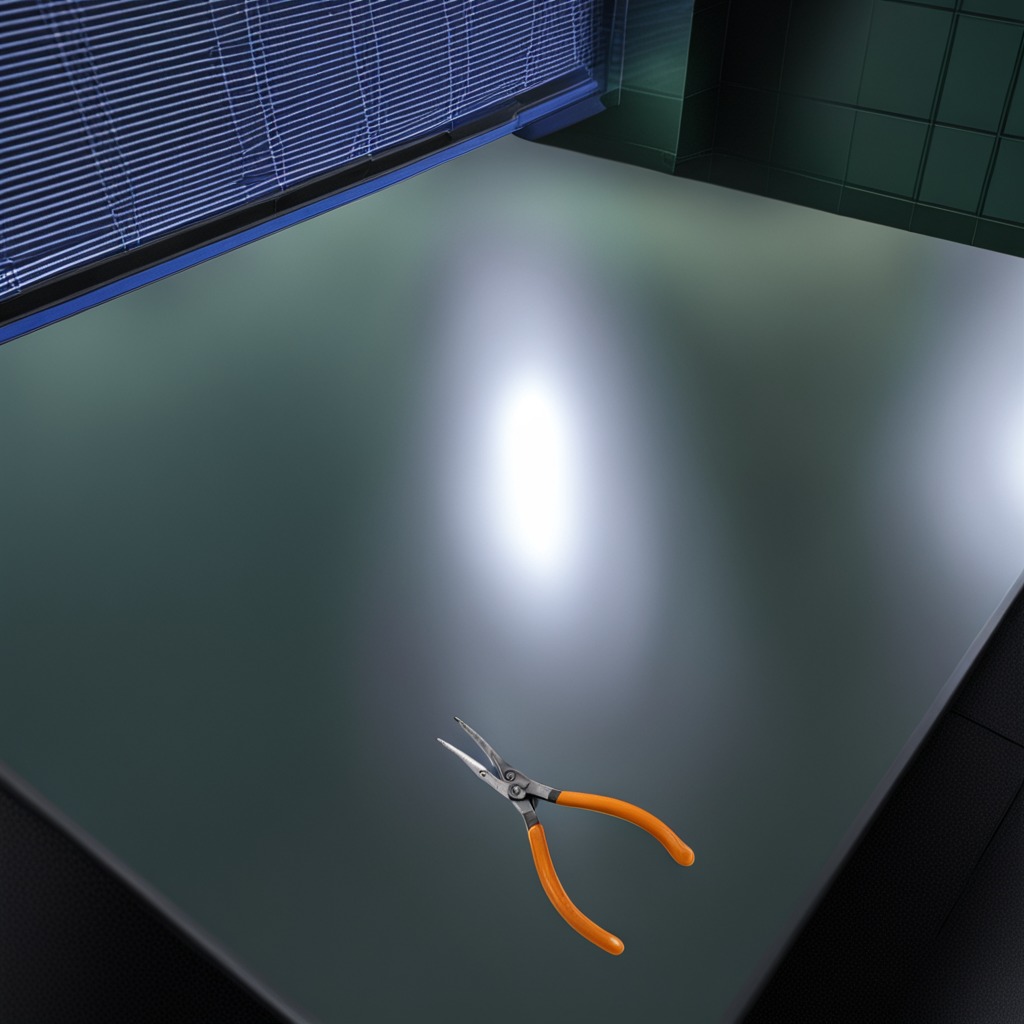
A plier lying on a clean empty table in a railway signal maintenance room lit by harsh overhead fluorescents photorealistic surface textures crisp shadows high dynamic range